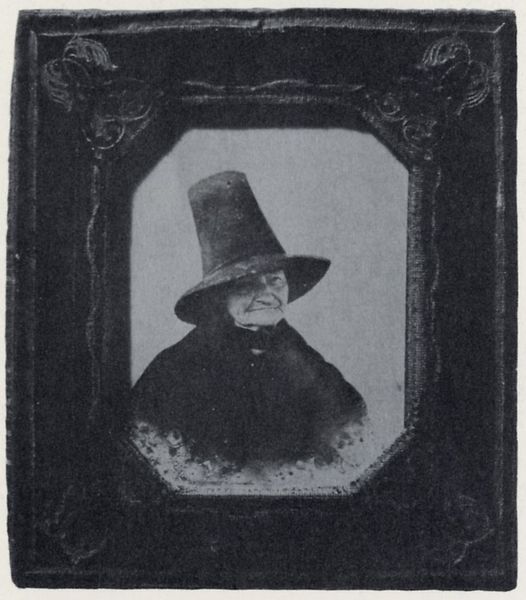
Titel: Tiroler Bäuerin
Künstler: Österreichischer Photograph
Standort: Bad Ischl
Institution: Sammlung Hans Frank (Photomuseum)
Schlagwörter: umhang, weiß, frau, grau, hut, mund, nase, schwarz, blick, alt, augen, blass, falten, gesicht, kragen, rahmen, bild, bildnis, portrait, porträt, haare, mantel, kinn, lippen, lächeln, wangen, vergilbt, dekor, holzrahmen, krempe, foto, fotografie, photographie, portait, schwarzweiß, photo, runzeln, cape, aufnahme, weise, fot, hexe, zauberer, zufrieden, zauberin, verblichen, lichtbild, daguerreotypie, dekorrahmen, fotobild